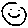
Label: smiley face